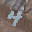
Label: 4